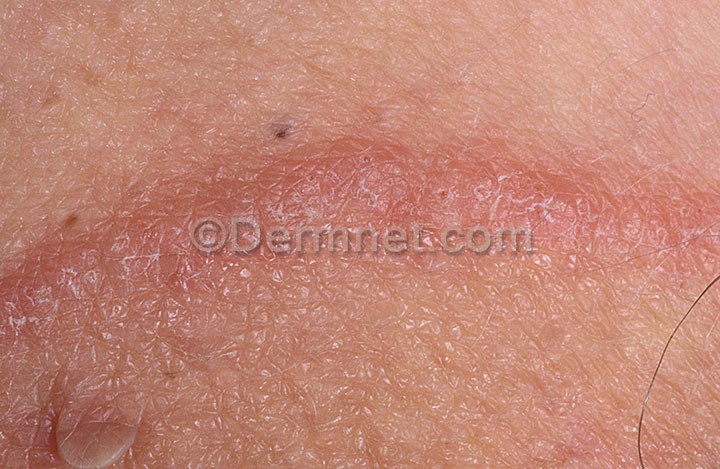
Disease: Tinea Ringworm Candidiasis and other Fungal Infections